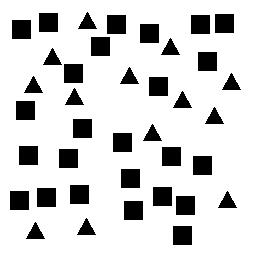
Squares: 25
Triangles: 13
Stars: 0
Total shapes: 38